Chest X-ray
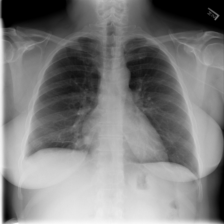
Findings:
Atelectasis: positive
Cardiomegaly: negative
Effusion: negative
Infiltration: negative
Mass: negative
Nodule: negative
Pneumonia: negative
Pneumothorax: negative
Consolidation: negative
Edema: negative
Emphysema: negative
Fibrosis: negative
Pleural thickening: negative
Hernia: negative